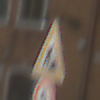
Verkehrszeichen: Arbeitsstelle
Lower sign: Geschwindigkeit5
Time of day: MorningAfternoon
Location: Outdoor (Urban)
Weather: Clear
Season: NotSpecified
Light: Natural